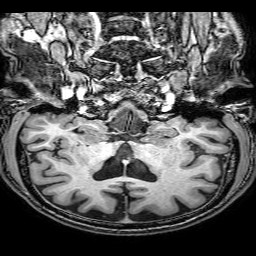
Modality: T1w
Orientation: sagittal
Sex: male
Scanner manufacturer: philips
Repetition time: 0.008197 s
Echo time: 0.00375 s